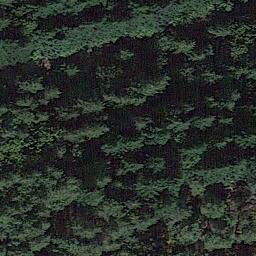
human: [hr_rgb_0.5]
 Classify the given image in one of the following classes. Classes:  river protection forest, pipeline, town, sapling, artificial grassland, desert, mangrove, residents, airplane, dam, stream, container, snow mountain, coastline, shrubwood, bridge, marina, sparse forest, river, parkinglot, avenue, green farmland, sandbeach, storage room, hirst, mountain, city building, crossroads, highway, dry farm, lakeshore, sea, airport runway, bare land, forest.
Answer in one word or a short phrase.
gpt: forest